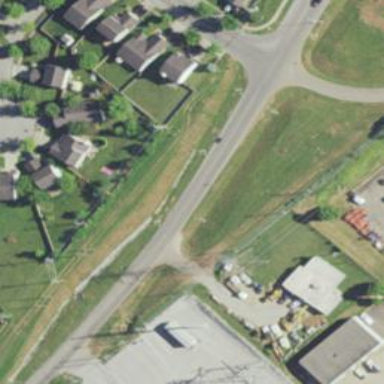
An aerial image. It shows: Tertiary road.